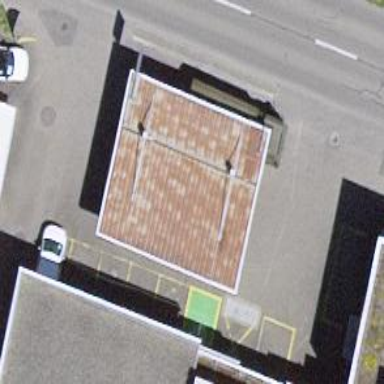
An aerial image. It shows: Fuel station.